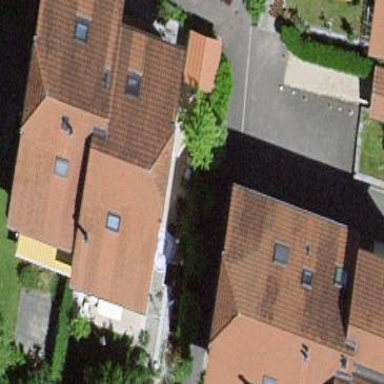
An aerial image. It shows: Terrace building.